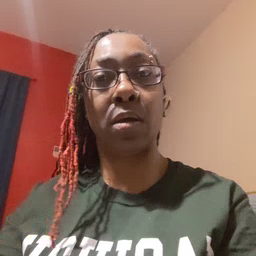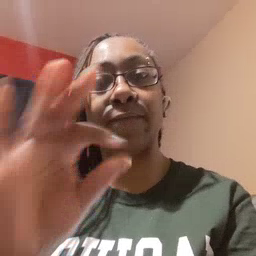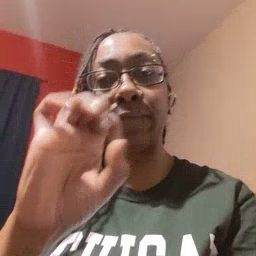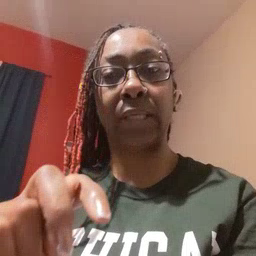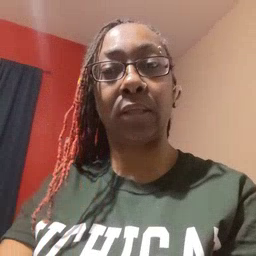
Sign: feet